Question: I have a stacked bar chart in excel. This is made up of positive and negative comments. I can get the negative topic names down one side of the axis but can't work out how to get the positive down the right hand side of the chart?
From the example attached I want the axis titles on both the left and right of the graph? I've been stuck on this for a few days and have researched this.

Thank you in advance for any help!
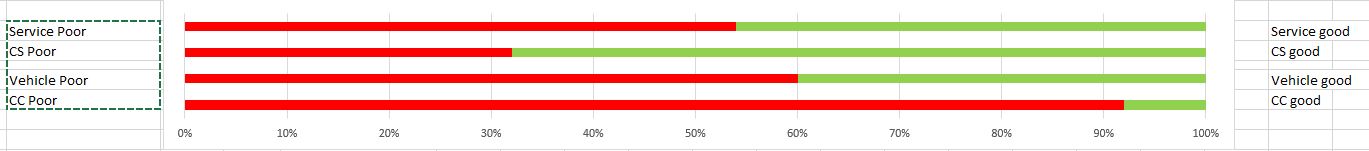
Answer: What you can do is:
1. Add a new series of data plotting a value of 0 for each category, and using your "good" labels for the category axis data.
2. Format the new series to plot on a secondary axis
3. Add a secondary vertical axis, and format it to display the categories in reverse order
Demo file here: <URL>